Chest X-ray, AP view. Patient: 58 years old, sex M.
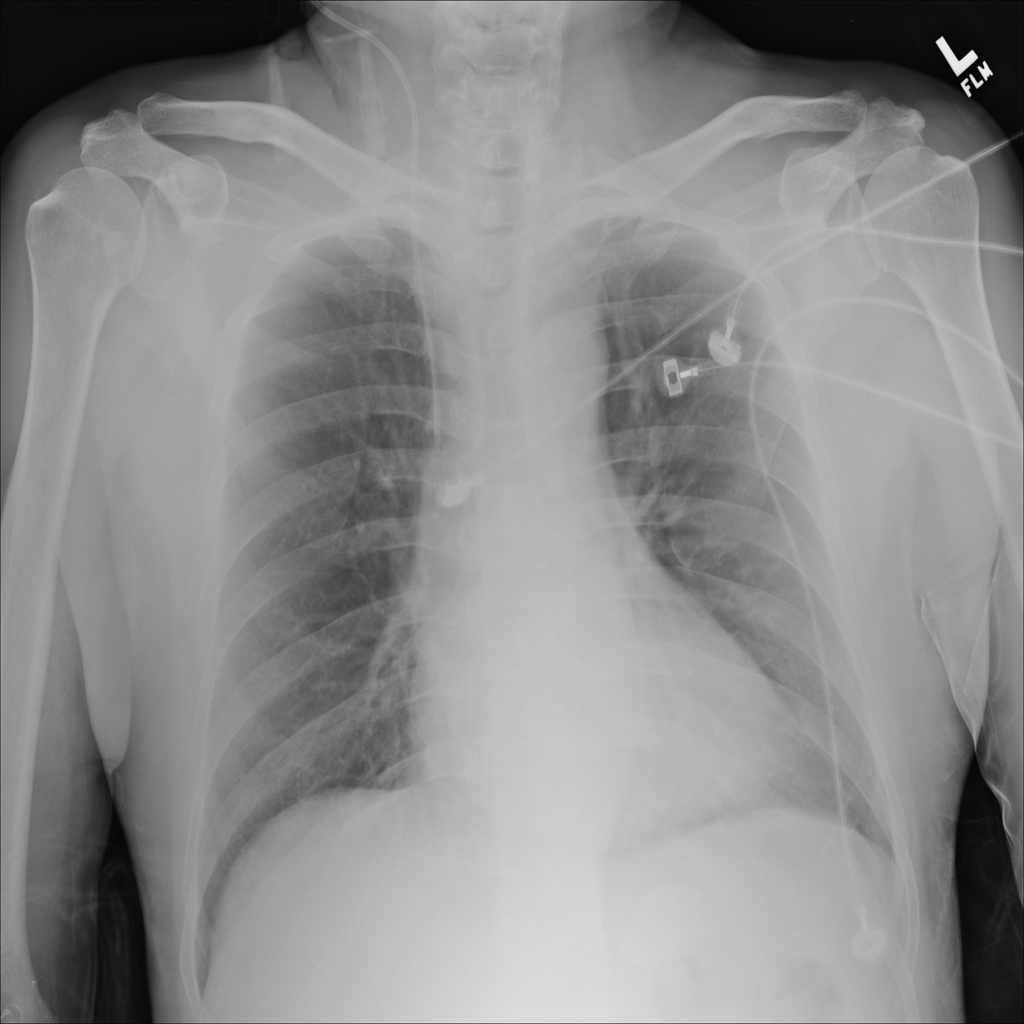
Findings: No Finding